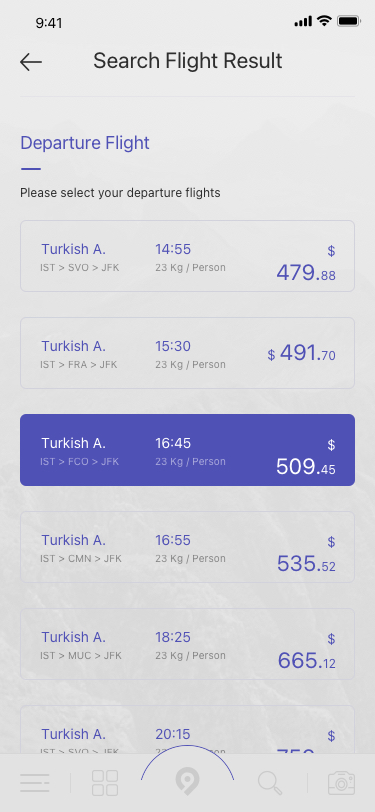
Text in this UI design:
Search Flight Result
Departure Flight
Please select your departure flights
Turkish A.
IST > SVO > JFK
14:55
23 Kg / Person
$ 479.88
Turkish A.
IST > FRA > JFK
15:30
23 Kg / Person
$ 491.70
Turkish A.
IST > FCO > JFK
16:45
23 Kg / Person
$ 509.45
Turkish A.
IST > CMN > JFK
16:55
23 Kg / Person
$ 535.52
Turkish A.
IST > MUC > JFK
18:25
23 Kg / Person
$ 665.12
Turkish A.
IST > SVO > JFK
20:15
23 Kg / Person
$ 756.86